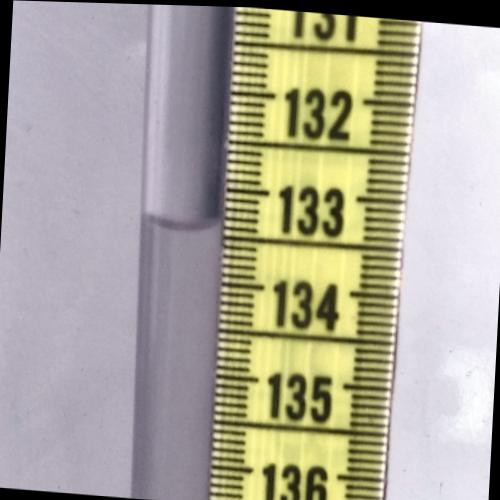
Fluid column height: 133.4 cm